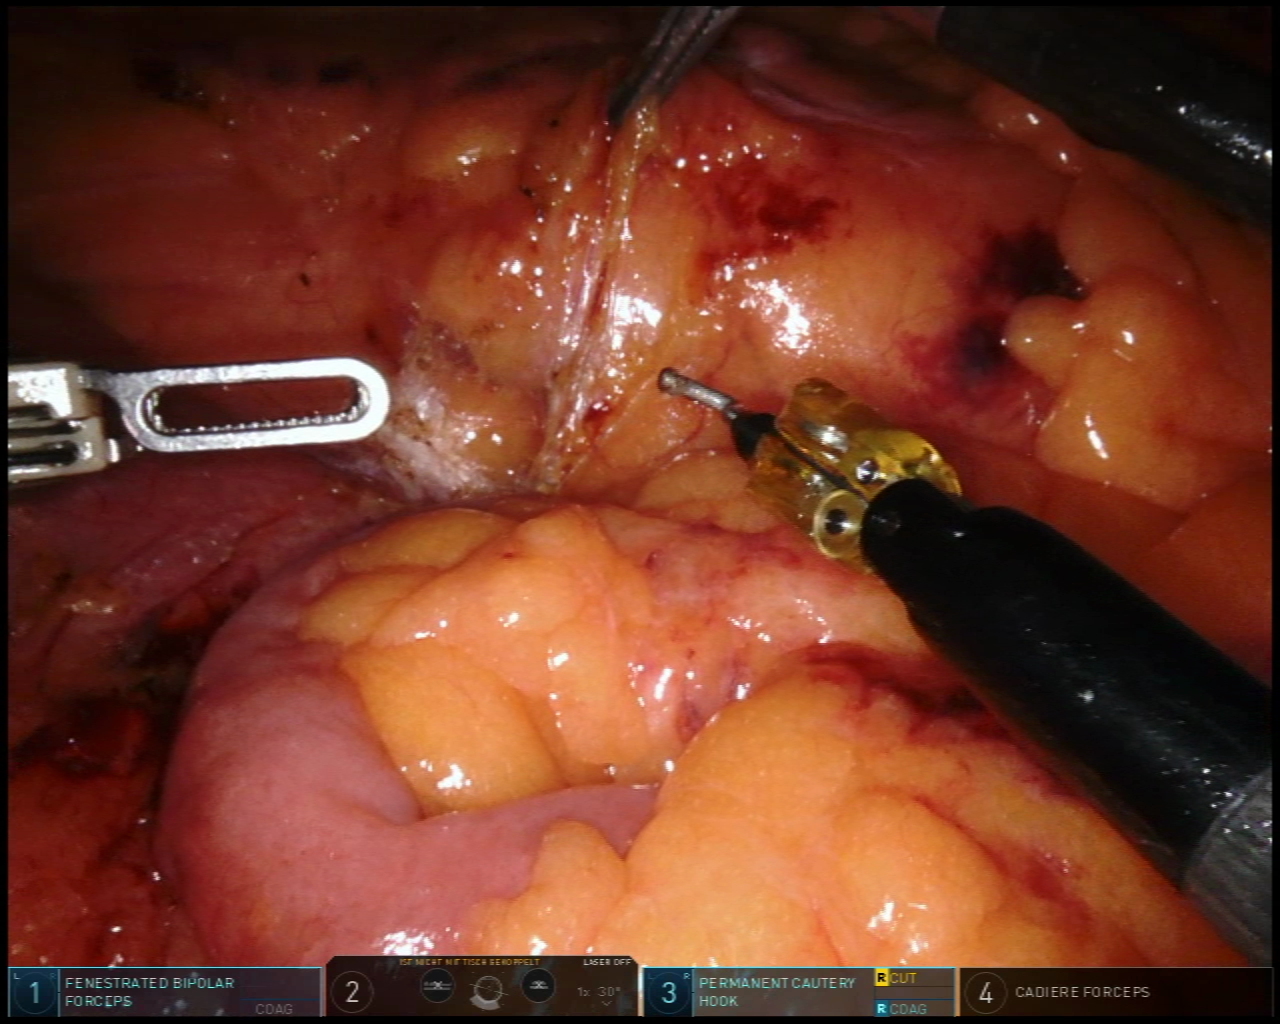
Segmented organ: small_intestine
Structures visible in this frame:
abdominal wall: yes
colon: no
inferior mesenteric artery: no
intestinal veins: no
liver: no
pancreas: no
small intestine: yes
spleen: no
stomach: no
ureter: no
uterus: no
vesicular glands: no